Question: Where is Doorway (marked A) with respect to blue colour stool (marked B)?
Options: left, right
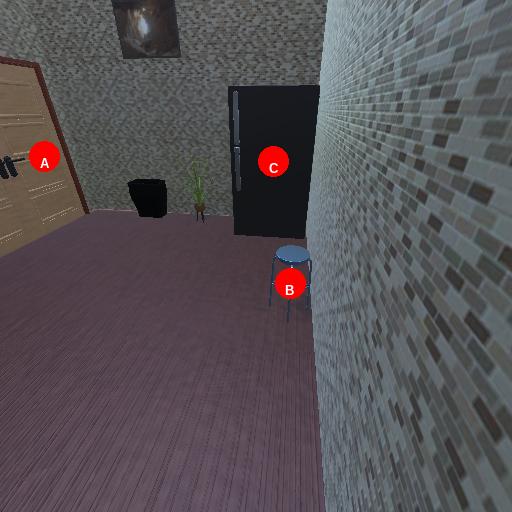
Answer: left